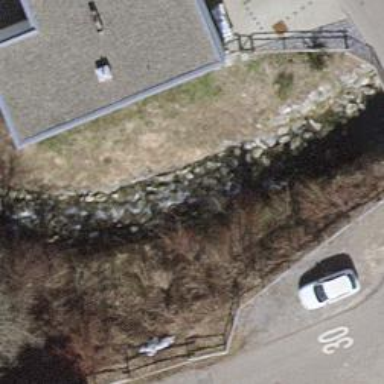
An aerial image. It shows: Culvert tunnel.